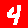
Digit: 4